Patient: sex M, age 81
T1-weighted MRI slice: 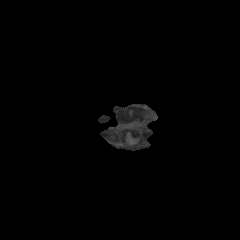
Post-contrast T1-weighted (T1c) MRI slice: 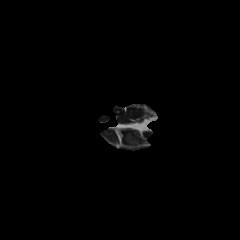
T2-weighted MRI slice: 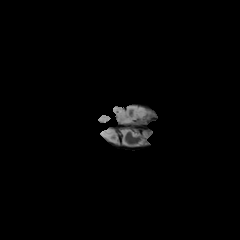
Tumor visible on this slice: no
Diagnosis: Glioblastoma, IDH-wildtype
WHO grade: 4